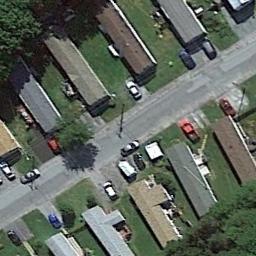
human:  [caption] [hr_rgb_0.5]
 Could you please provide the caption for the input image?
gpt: There are many buildings in the mobile home park .

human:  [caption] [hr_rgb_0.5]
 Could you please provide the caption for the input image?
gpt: The mobile home park is on the grass next to the road .

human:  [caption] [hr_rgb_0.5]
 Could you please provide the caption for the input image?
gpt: The roof of most mobile homes is white .

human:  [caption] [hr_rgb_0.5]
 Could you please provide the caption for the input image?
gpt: The mobile home park has some mobile homes along the road .

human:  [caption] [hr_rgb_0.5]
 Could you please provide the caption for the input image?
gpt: There are some buildings on green lawns on the mobile home park .